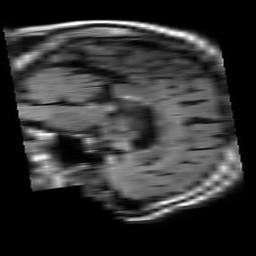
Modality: FLAIR
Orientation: sagittal
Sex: male
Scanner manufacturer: philips
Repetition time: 11 s
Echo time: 0.125 s